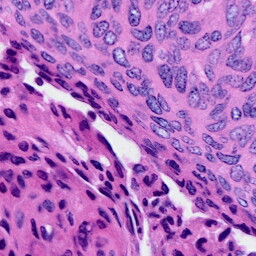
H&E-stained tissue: Cervix